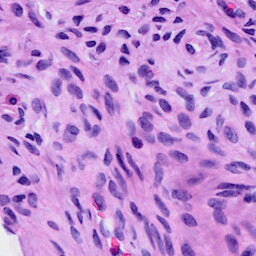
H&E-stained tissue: Cervix